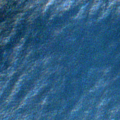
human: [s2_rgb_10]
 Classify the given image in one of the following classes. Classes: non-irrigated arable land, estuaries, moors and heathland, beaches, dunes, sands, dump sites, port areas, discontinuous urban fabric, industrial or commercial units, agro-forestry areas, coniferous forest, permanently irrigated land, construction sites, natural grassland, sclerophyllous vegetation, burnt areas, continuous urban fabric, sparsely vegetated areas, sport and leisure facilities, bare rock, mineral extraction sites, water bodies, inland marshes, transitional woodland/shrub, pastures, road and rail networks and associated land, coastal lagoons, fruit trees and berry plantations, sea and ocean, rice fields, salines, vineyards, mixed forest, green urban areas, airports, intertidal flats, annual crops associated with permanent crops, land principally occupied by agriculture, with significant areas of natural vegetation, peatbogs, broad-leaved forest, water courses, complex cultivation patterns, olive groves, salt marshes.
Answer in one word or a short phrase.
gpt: sea and ocean